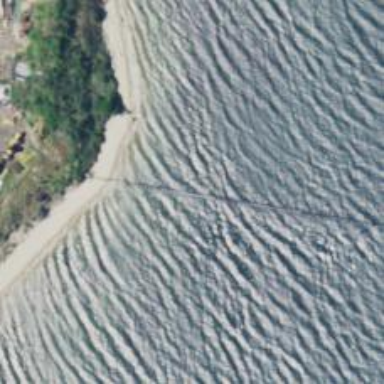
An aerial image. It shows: Breakwater structure.